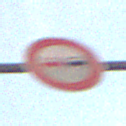
Verkehrszeichen: Ueberholverbot
Umgebung: Outdoor, Nature
Tageszeit: SunriseSunset
Wetter: PartlyCloudy
Licht: Natural
Jahreszeit: NotSpecified
Kontrast: LowContrast